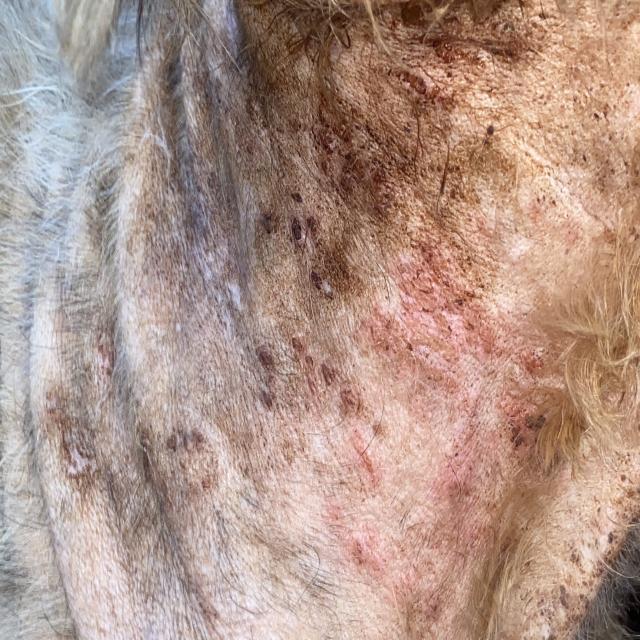
Canine demodicosis (Demodex mange) — caused by Demodex canis mites. Presents with alopecia, follicular papules, pustules, and comedones. Often localized on face and forelimbs.